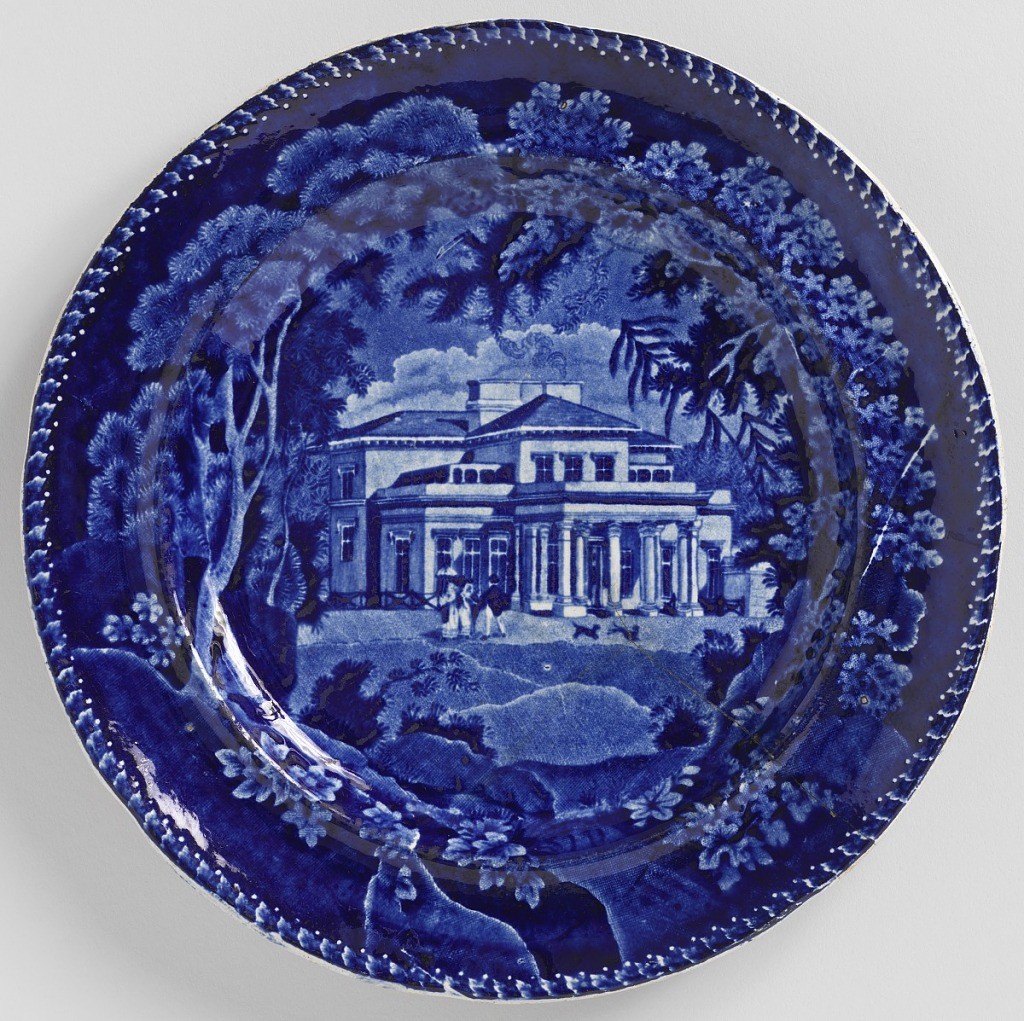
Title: Plate
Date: ca. 1820
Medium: Glazed earthenware with blue transfer-printed decoration, underglaze
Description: Flat bottom, concave side. Decoration with view of a villa in the Regents Park, London, with trees and figures. Edge with leaf and dot pattern in white reserve. On reverse of edge, name of the decoration on a scroll, surmounted by American eagle.